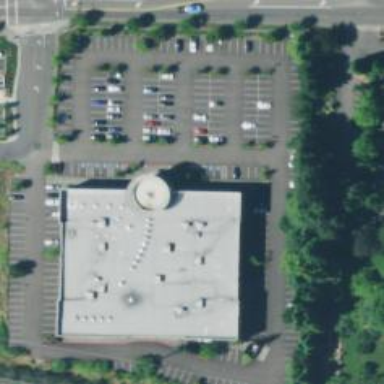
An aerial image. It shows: Building that houses fitness center.